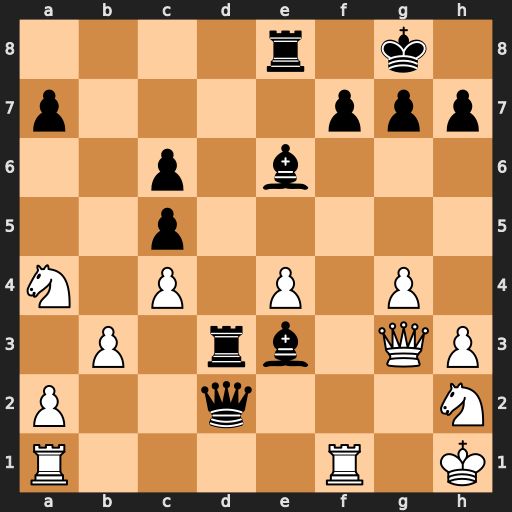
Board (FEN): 4r1k1/p4ppp/2p1b3/2p5/N1P1P1P1/1P1rb1QP/P2q3N/R4R1K
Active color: w
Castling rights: -
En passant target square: -
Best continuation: Rf3 Red8 Nf1 Bf4 Qxf4 Qxf4 Rxf4